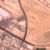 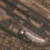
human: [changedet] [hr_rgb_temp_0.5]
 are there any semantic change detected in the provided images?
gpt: An airport was created in the area where the road was removed.